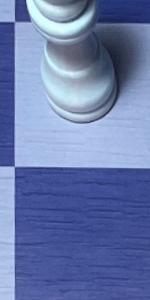
Label: Empty